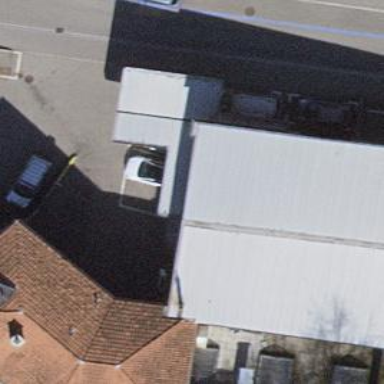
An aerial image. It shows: Car repair shop.